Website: lowes
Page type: billing-address
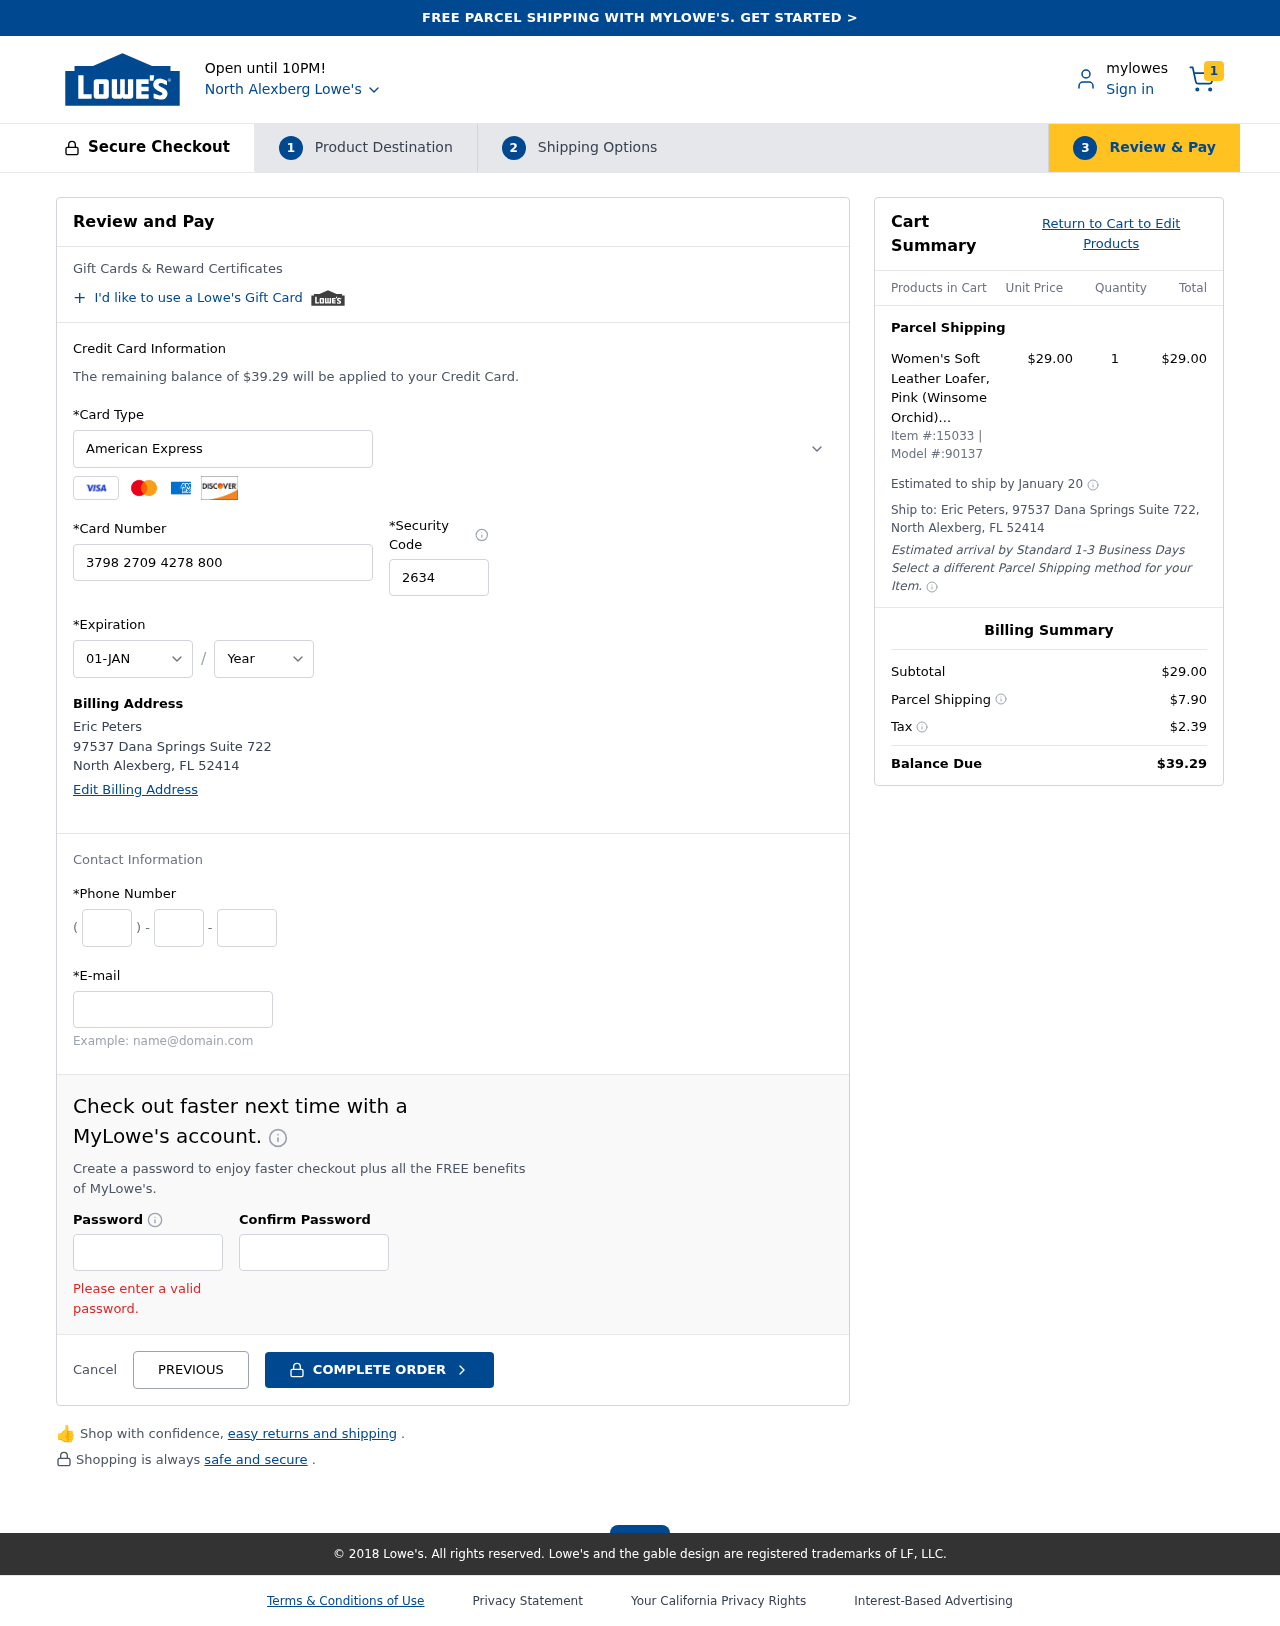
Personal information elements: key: PII_CARD_CVV
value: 2634
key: PII_CARD_EXPIRY_MONTH
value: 01
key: PII_CARD_EXPIRY_YEAR
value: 26
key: PII_CARD_NUMBER
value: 3798 2709 4278 800
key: PII_CARD_TYPE
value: American Express
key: PII_CITY
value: North Alexberg
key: PII_CITY_STATE_ZIP
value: North Alexberg, FL 52414
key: PII_EMAIL
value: eric_peters@hotmail.com
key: PII_FULLNAME
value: Eric Peters
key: PII_PHONE_AREA
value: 669
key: PII_PHONE_PREFIX
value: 470
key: PII_PHONE_SUFFIX
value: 7052
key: PII_STREET
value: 97537 Dana Springs Suite 722
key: PII_FULLNAME2
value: Eric Peters
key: PII_STATE_ABBR
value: FL
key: PII_POSTCODE
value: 52414
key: PII_POSTCODE_FULL
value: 52414
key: PII_CITY_STATE
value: North Alexberg, FL
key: PII_POSTCODE_NUMERIC
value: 52414
Product elements: key: PRODUCT1_NAME
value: Women's Soft Leather Loafer, Pink (Winsome Orchid), 8 UK
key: PRODUCT1_PRICE
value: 29
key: PRODUCT1_QUANTITY
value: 1
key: PRODUCT_ITEM_NUMBER
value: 15033
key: PRODUCT_MODEL_NUMBER
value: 90137
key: PRODUCT1_LINE_TOTAL
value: $29.00
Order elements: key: ORDER_NUM_ITEMS
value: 1
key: ORDER_TOTAL
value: $39.29
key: ORDER_SHIPPING_DATE
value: January 20
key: ORDER_SUBTOTAL
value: $29.00
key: ORDER_SHIPPING_COST
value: $7.90
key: ORDER_TAX
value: $2.39